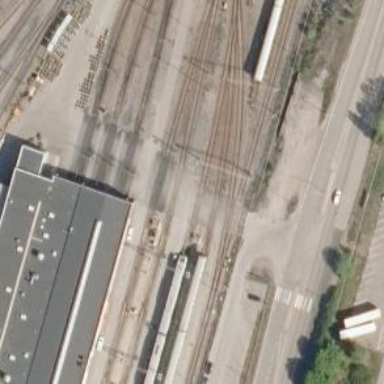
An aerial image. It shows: Rail yard with electrified contact lines for the trains.